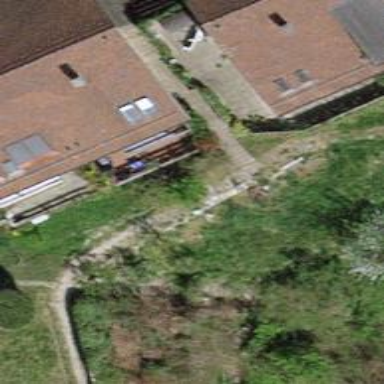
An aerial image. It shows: Garden surrounded by fence.